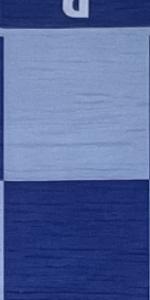
Label: Empty